Interaction volume radius: 5 \u00c5
Interaction volume height: 30 \u00c5
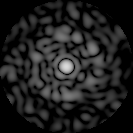
Disorder parameter: 0.8171